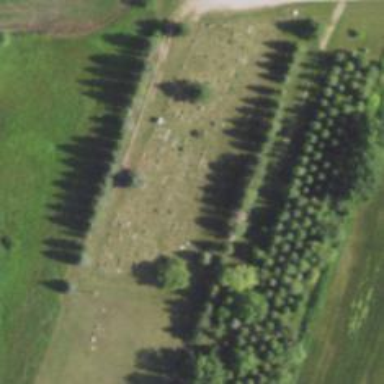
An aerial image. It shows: Cemetery.